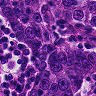
Metastatic tissue present: yes